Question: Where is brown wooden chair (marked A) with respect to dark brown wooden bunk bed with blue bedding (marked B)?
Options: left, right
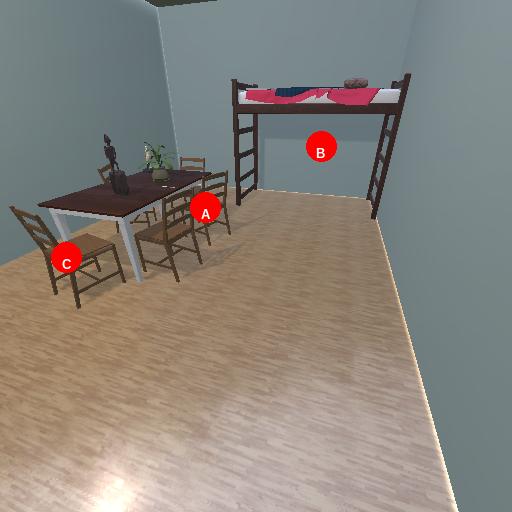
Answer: left